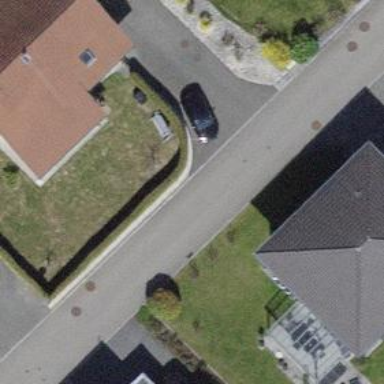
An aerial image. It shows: Hedge acting as barrier.